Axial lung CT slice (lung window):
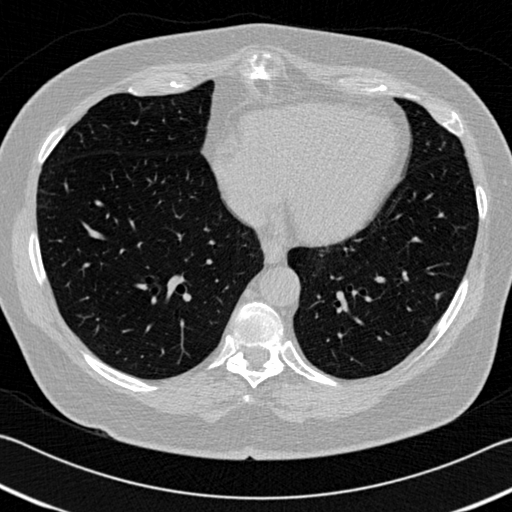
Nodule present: yes
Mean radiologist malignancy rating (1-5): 2